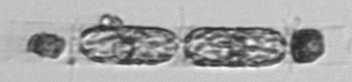
Label: Bacteriastrum